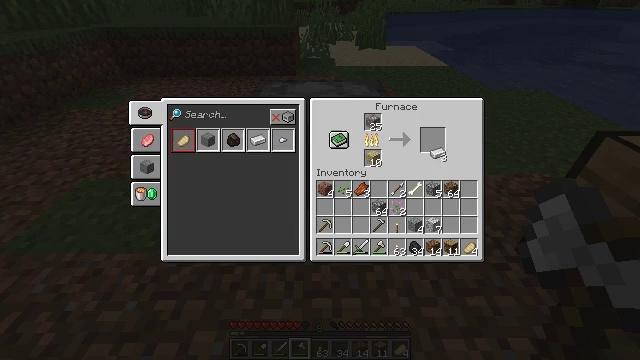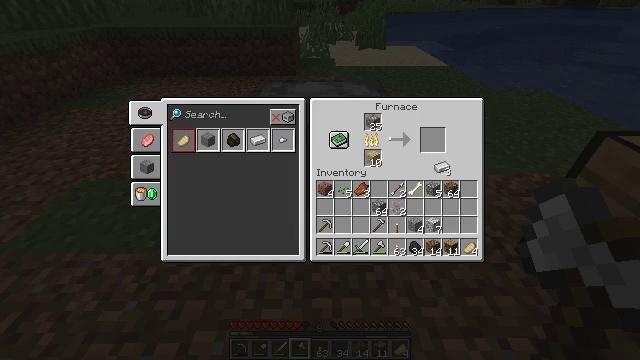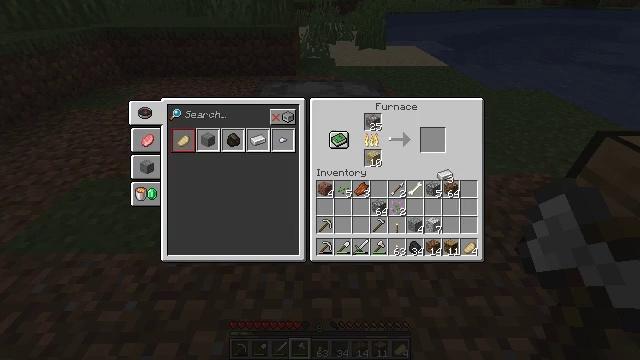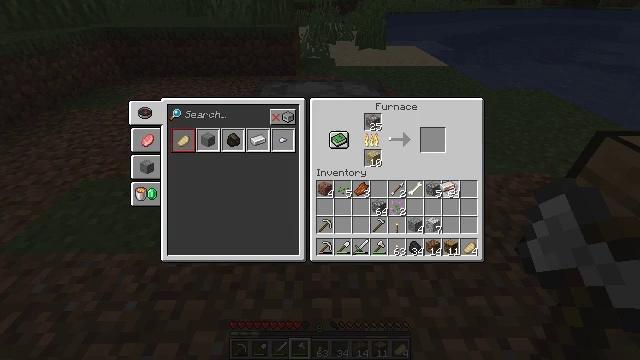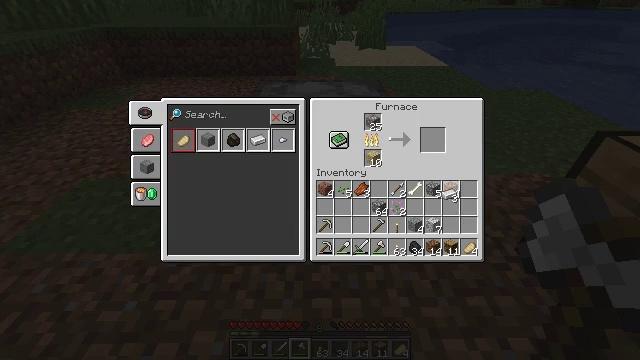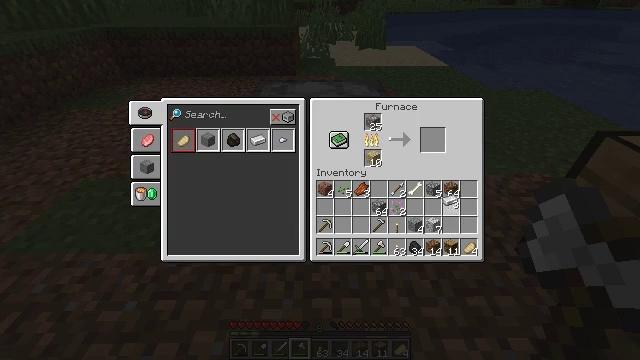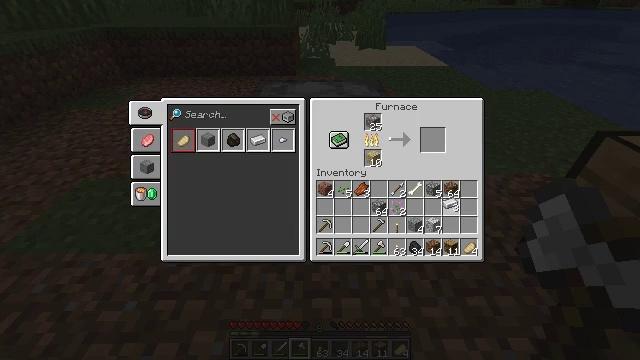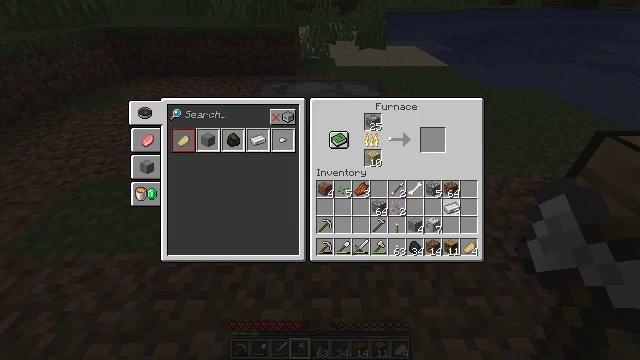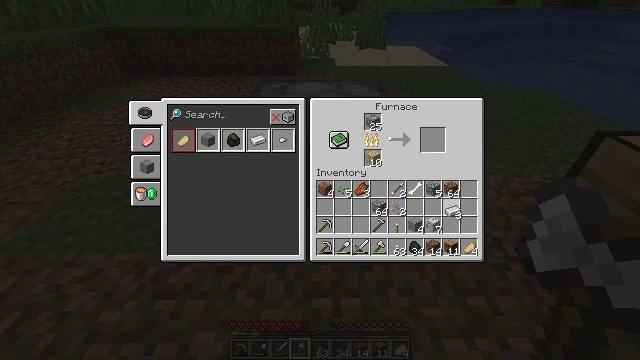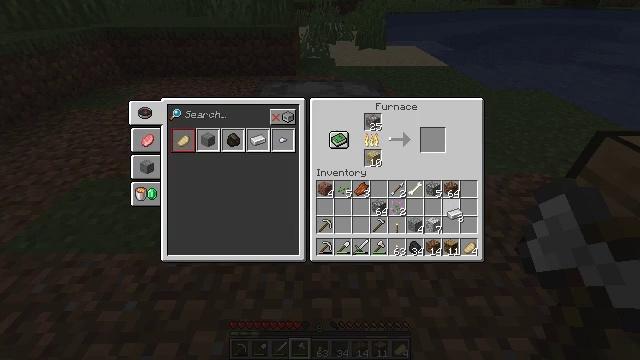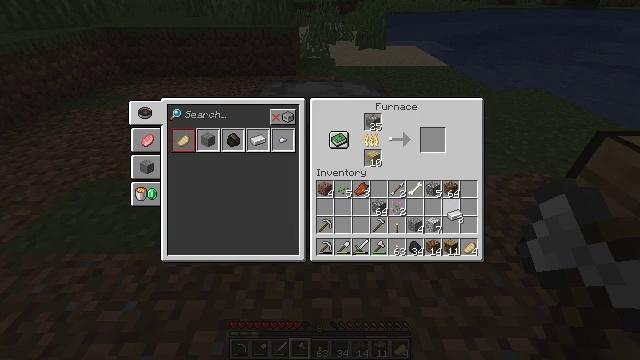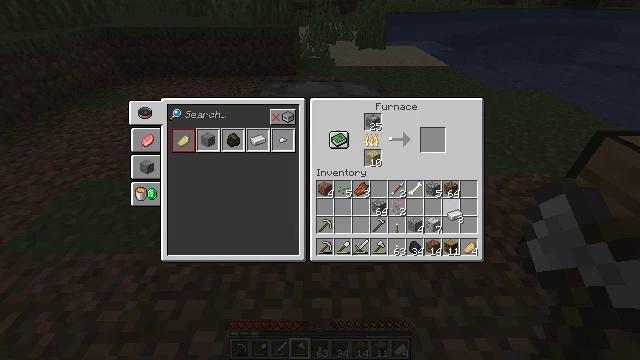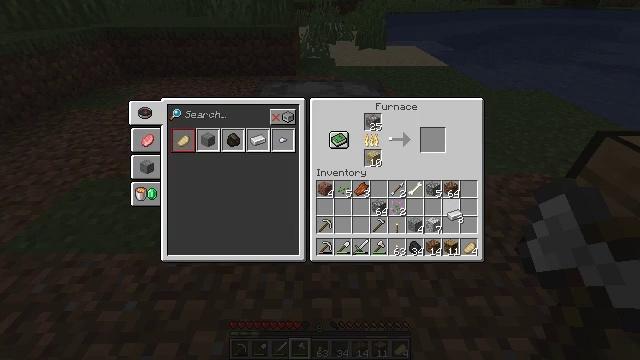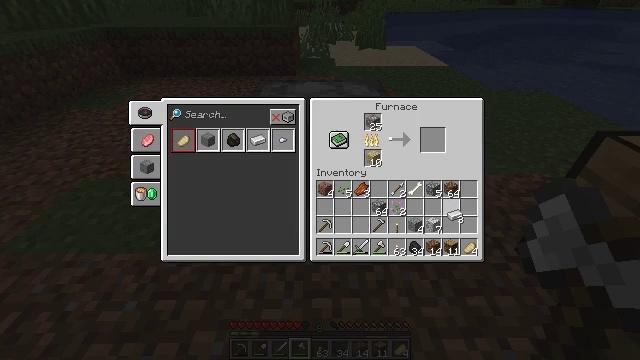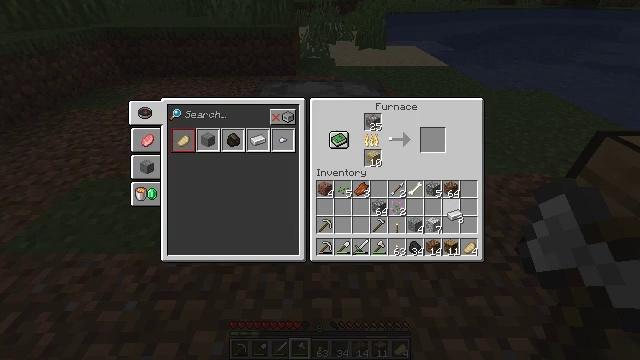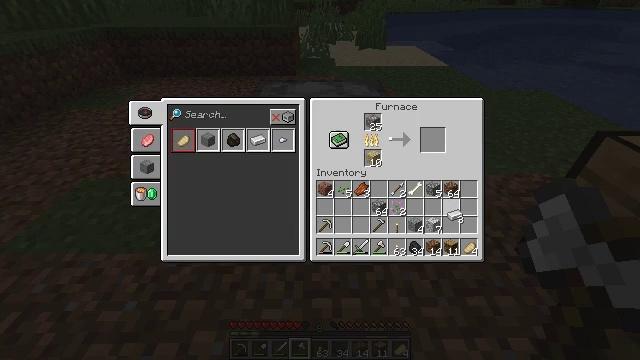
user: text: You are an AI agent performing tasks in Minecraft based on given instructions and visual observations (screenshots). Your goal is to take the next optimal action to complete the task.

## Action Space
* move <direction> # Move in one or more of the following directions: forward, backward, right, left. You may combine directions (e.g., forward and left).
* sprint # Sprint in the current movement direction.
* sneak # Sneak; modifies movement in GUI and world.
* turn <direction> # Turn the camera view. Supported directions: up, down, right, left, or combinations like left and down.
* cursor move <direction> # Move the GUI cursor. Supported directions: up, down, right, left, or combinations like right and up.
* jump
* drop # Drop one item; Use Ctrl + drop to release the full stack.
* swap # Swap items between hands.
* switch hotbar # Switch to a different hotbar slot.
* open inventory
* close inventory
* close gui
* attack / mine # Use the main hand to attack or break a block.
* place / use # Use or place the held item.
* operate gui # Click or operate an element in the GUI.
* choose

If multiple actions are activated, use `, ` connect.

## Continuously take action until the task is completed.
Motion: motion action
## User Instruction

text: Use the crafting table to make shears.
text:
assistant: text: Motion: cursor move down, open gui
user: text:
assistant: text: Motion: cursor move down
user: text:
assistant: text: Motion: cursor move down
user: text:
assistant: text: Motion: cursor move down
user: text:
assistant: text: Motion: no_op
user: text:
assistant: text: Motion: no_op
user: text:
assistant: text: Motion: no_op
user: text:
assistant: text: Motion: no_op
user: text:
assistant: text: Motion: no_op
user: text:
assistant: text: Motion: no_op
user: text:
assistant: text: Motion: no_op
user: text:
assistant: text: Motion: no_op
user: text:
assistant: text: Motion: no_op
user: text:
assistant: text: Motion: no_op
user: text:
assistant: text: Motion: no_op
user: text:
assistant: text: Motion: no_op
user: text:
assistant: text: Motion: no_op
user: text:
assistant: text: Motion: no_op
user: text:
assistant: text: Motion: no_op
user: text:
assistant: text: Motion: no_op
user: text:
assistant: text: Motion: no_op
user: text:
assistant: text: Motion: no_op
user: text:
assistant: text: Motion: no_op
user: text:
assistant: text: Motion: no_op
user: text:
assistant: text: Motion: no_op
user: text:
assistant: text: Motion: no_op
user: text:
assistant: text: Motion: operate gui
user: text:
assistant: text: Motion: operate gui
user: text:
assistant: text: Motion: operate gui
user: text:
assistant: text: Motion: operate gui